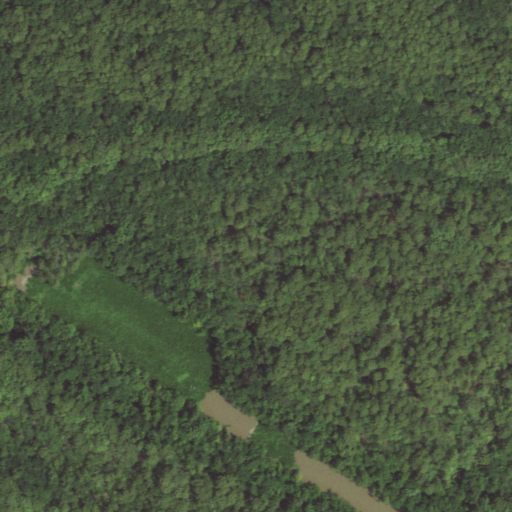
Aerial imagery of island in Louisiana named Morgan Island containing woody wetlands, herbaceous wetlands, open water, and grassland